Question: I am trying to start developing app with multi-device-hybrid-app for visual studio.
After setting all system variables my errors are these
1. Error 4 The command ""C:\Users\userName\AppData\Roaming\npm\node_modules\vs-mda\vs-cli" prepare --platform Android --configuration Debug --projectDir . --projectName "name" --language "en-US"" exited with code 8.
2. Error 2 executing command 'ant', make sure you have ant installed and added to your path.
3. Error 3 C:\Users\userName.cordova\lib\android\cordova\3.5.0\bin\create.bat: Command failed with exit code 8
what I have done
1. Read all questions about this argument in SO without success
2. Added ADT_HOME with value C:\Program Files (x86)\Android\android-sdk
3. Added ANT_HOME with value C:\apache-ant-1.9.3
4. Added JAVA_HOME with value C:\Program Files (x86)\Java\jdk1.7.0_71
5. Edited Path system variable as suggested in this question
6. Deleted the bld folder from the project as suggested in this question
7. Updated Android API from Android SDK manager (I have 8,10 and from 16 to 21)
I don't know what to try, I have tryed everything (reinstall VisualStudio and Java from zero)
I have VisualStudio 2013 ultimate with Windows 7 pro
Can anyone help me?
UPDATE:
this is my Multi Device Hybrid Apps enviroment configuration

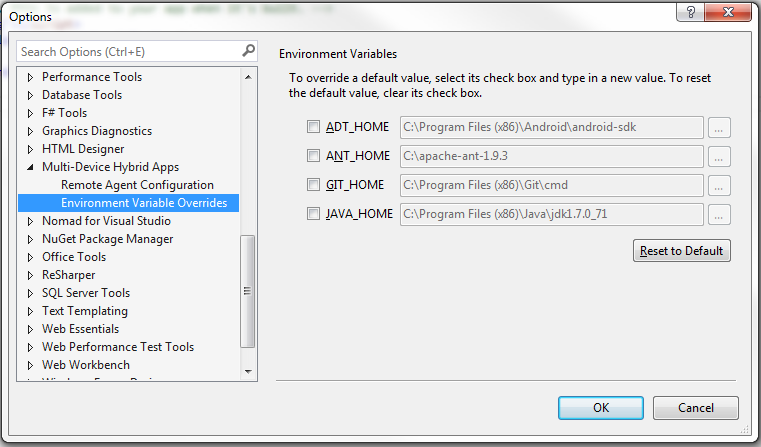
Answer: After one day spent looking for missing variables to set I discover that the problem was caused by a missing information in 'Path' variable.
Just add '%SystemRoot%\system32; %SystemRoot%; %SystemRoot%\System32\Wbem;', restart VisualStudio and everything works great!